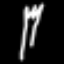
Label: fork